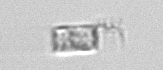
Label: Bacillariophyceae_morphotype1